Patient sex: F
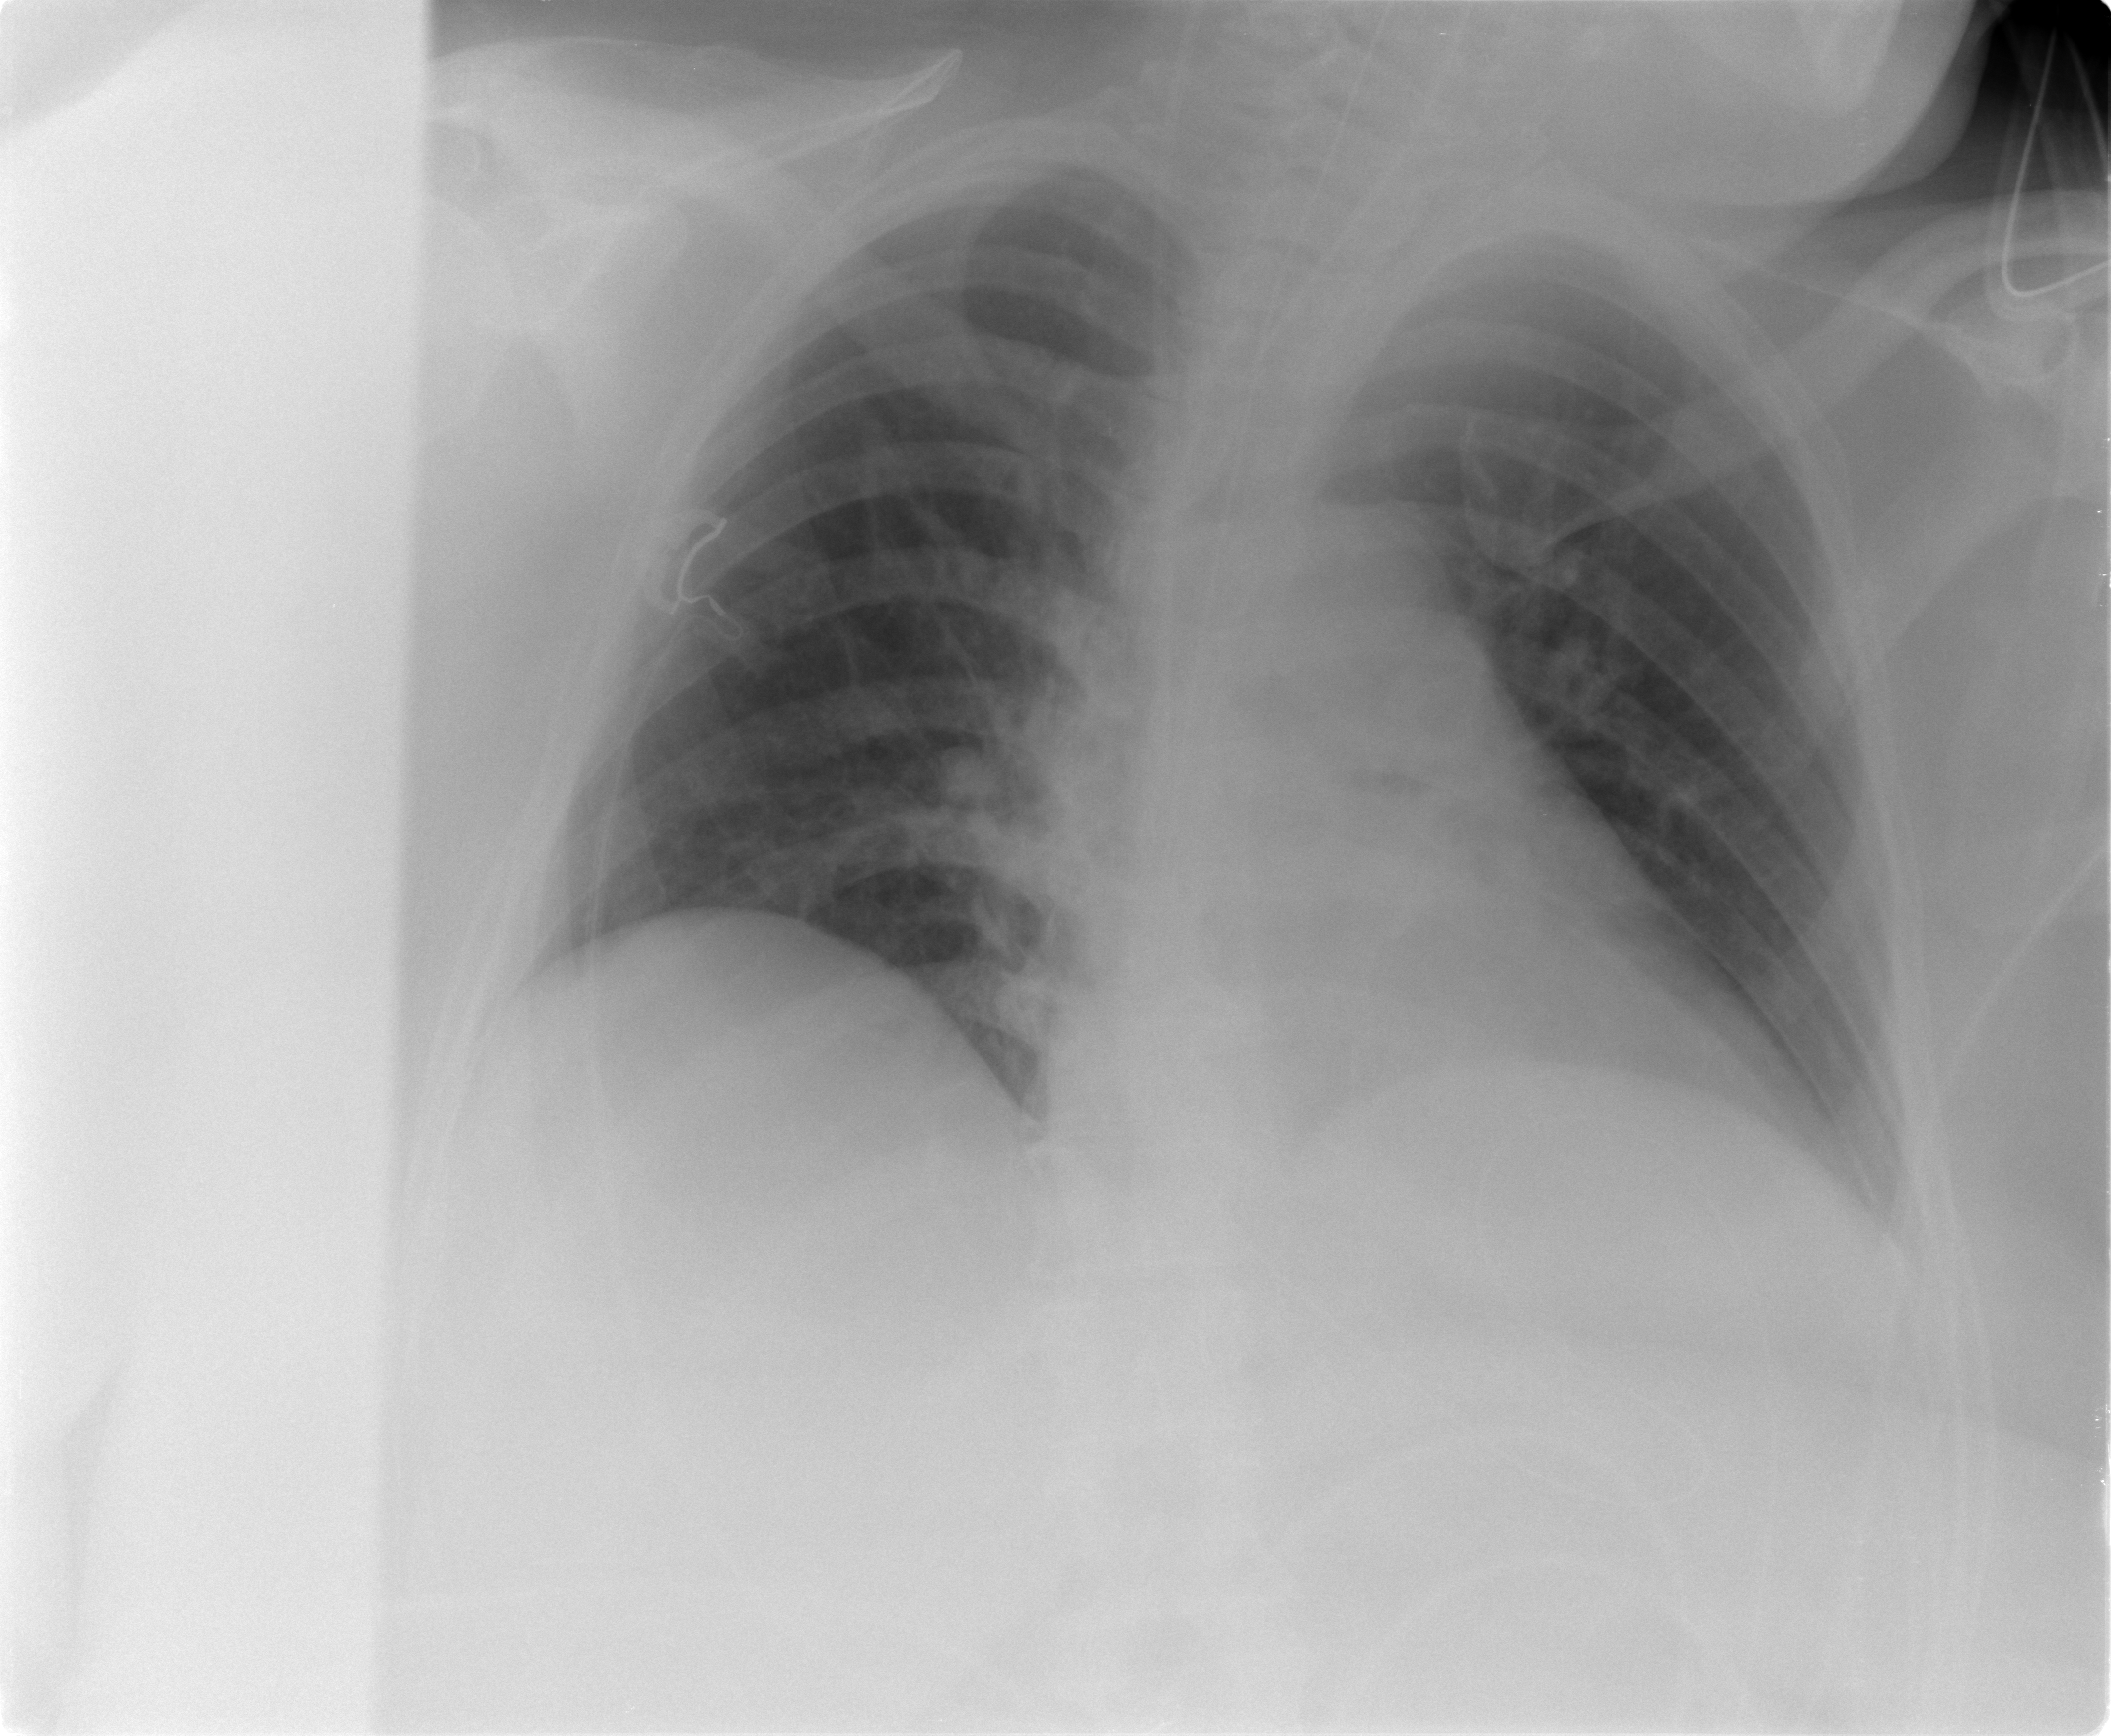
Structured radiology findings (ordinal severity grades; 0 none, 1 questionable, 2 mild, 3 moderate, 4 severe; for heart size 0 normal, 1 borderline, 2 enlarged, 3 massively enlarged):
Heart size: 2
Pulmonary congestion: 0
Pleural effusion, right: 0
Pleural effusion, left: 1
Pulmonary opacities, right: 0
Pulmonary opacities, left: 0
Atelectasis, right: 0
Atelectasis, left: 2